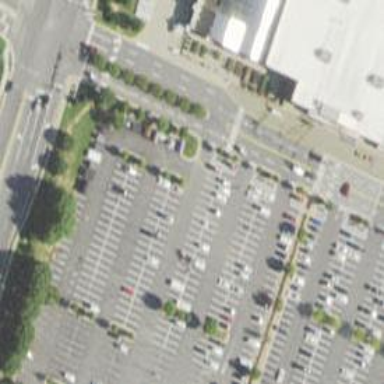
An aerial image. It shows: Parking space is available.